Question: I'm building a simple ASP.NET API using EF and Oracle Database. When I want to get all elements from a database table the response (500) says "The operation cannot be completed because the DbContext has been disposed".

Well, I've tried to solve this problem before to post it here. But I can't. My Controller Code is as follows.
'''
public class PruebasController : ApiController
{
//Prueba[] pruebas = new Prueba[]
//{
// new Prueba { Name = "Tomato Soup"},
// new Prueba { Name = "Yo-yo"},
// new Prueba { Name = "Hammer"}
//};
public IQueryable<Prueba> GetAllPruebas()
{
Database.SetInitializer(new DropCreateDatabaseAlways<OracleDbContext>());
using (var ctx = new OracleDbContext())
{
return ctx.Pruebas;
}
}
}
'''
(As you see, I have a "pruebas" List and when I return it the http service works)
And this is my
'''
public class OracleDbContext : DbContext
{
public DbSet<Prueba> Pruebas { get; set; }
protected override void OnModelCreating(DbModelBuilder modelBuilder)
{
modelBuilder.HasDefaultSchema("DATA");
}
}
'''
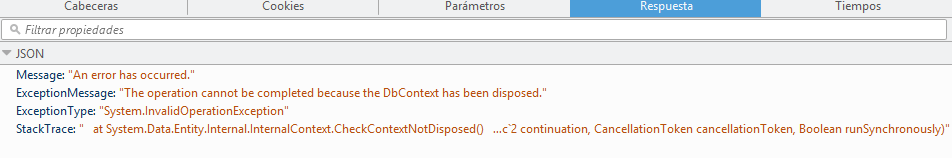
Answer: You are returning an 'IQueryable' object. Once you return, you exit your Using statement, which closes your 'Context'. You need to enumerate using '.ToList()' before you exit your using statement. This will execute the query while the context is still open.
Change it to this:
'''
public List<Prueba> GetAllPruebas()
{
using (var ctx = new OracleDbContext())
{
return ctx.Pruebas.ToList();
}
}
'''
Also, you should add your initializer in the constructor of your context, not your GetAllPruebas method, like this:
'''
public class OracleDbContext : DbContext
{
public OracleDbContext()
{
Database.SetInitializer<OracleDbContext>(new DropCreateDatabaseAlways<OracleDbContext>());
}
public DbSet<Prueba> Pruebas { get; set; }
protected override void OnModelCreating(DbModelBuilder modelBuilder)
{
modelBuilder.HasDefaultSchema("DATA");
}
}
'''